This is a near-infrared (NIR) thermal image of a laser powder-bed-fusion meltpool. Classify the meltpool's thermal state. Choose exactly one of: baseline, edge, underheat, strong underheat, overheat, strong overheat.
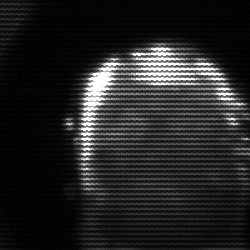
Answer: baseline